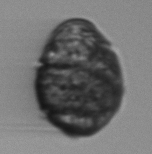
Label: Margalefidinium